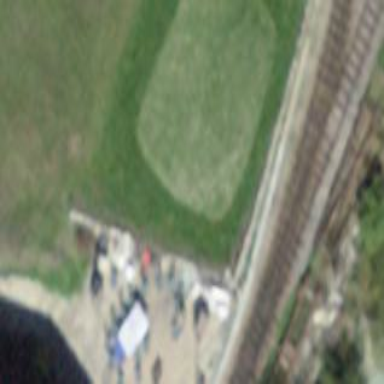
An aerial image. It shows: Golf tee on grassy land.